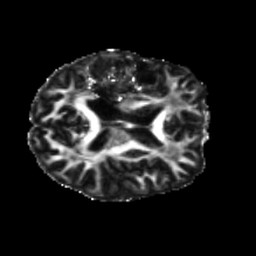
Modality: FA
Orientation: axial
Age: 38
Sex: female
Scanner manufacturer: siemens
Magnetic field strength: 3 T
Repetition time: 5.25 s
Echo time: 0.08 s